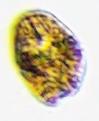
Label: Akashiwo